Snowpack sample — Buffalo Mountain, Silverthorne, Colorado, USA (1/25/25, 10:11 AM MST)
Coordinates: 39.6222, -106.1139
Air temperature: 22 °F
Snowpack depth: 110 cm
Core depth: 30 cm
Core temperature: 42.8 °F
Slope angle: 12°, slope face: 102°
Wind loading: high
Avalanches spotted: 0
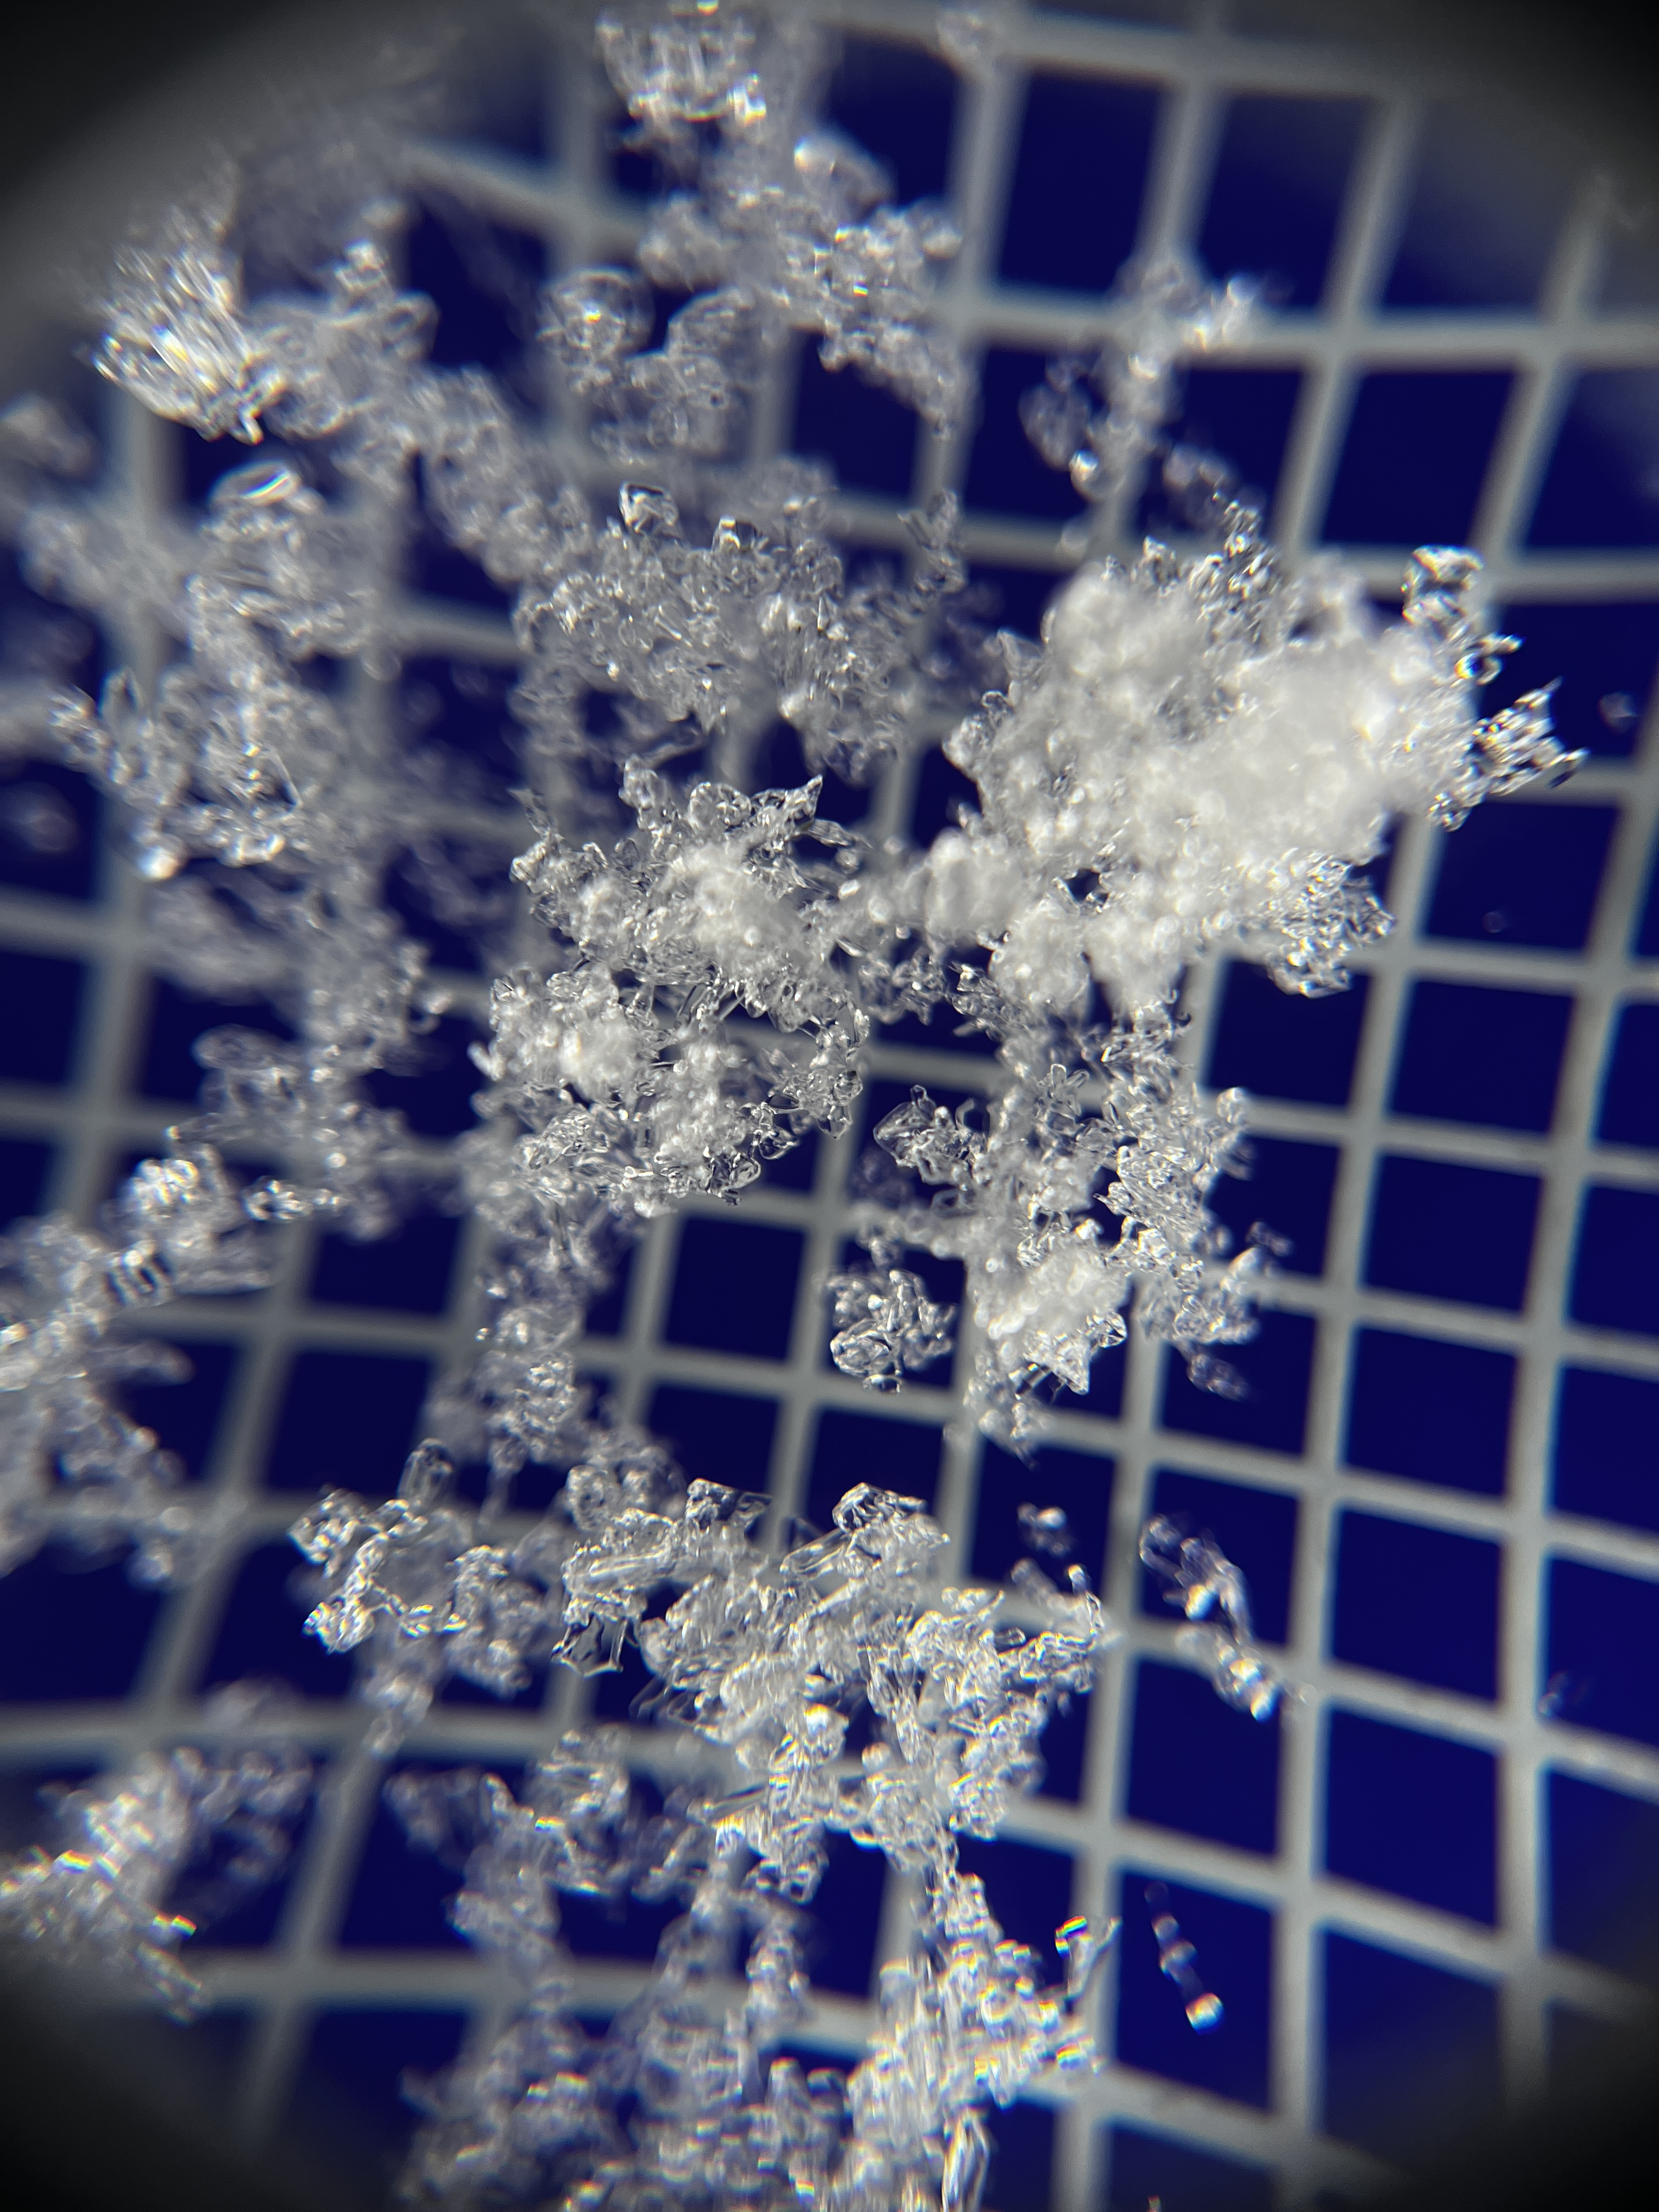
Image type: magnified_profile
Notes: No avalanches nearby, collected on the outskirts of a fire break 15 meters from the treeline, on way to Buffalo and Red Mountain